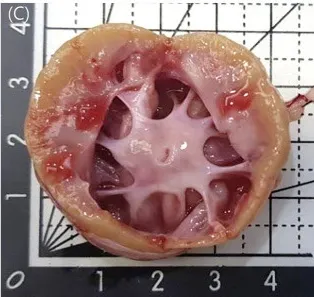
Anatomy of right kidney and right ureter and histopathology of right ureter stained with hematoxylin and eosin (H&E) staining. (C) When the right kidney was dissected, the renal pelvis was severely dilated, and the cortex was yellowish, unlike the normal reddish-brown color.
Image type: pathology (h&e)